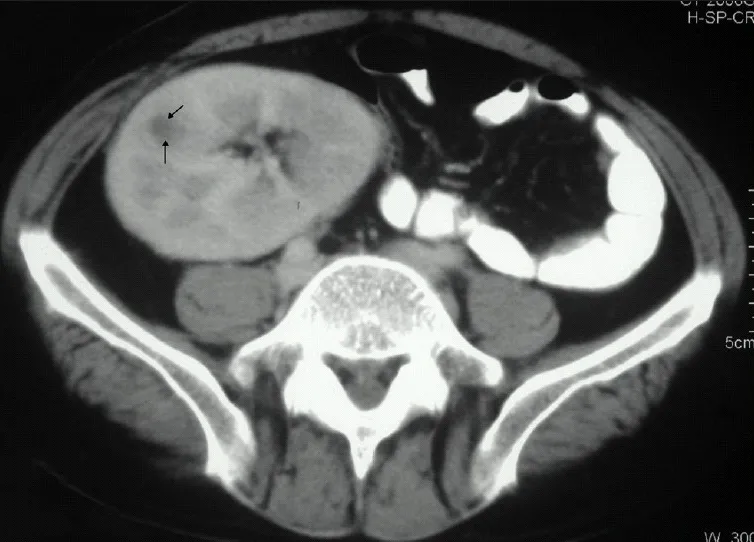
CT scan showing a hypodense lesion in the allograft.
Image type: radiology (ct)